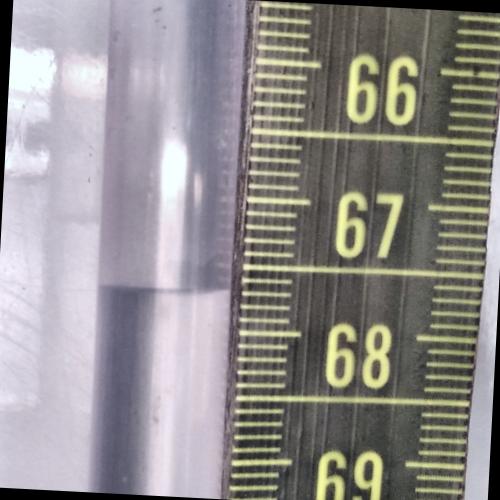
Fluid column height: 67.7 cm